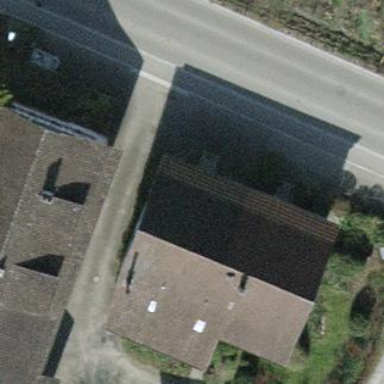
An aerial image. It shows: Semidetached house with gabled roof.